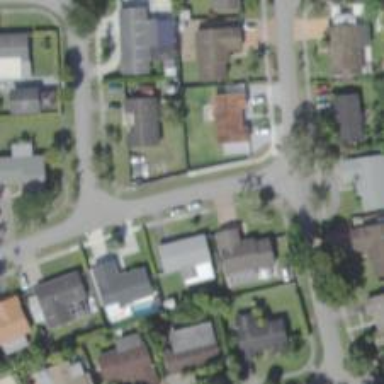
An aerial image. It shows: Residential road.